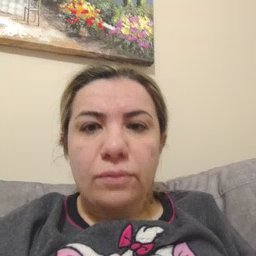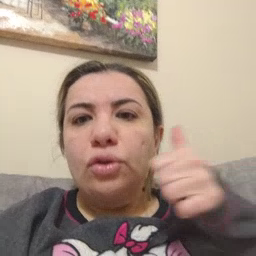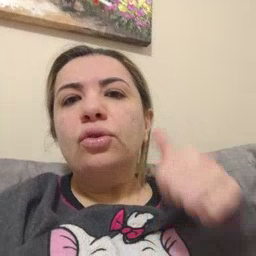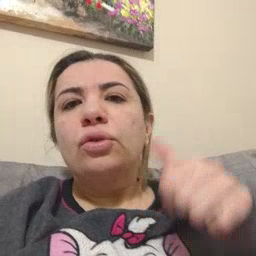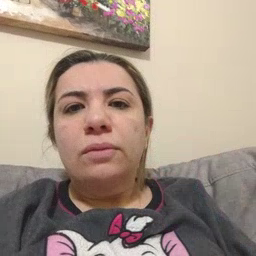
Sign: girl